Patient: sex F, age 57
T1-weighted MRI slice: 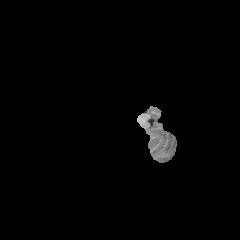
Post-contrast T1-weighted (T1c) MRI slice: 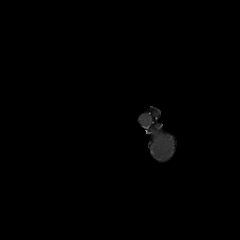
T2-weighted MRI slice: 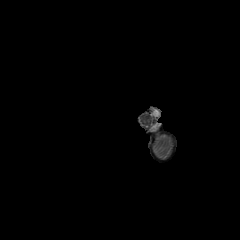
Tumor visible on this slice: no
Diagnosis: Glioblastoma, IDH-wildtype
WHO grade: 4